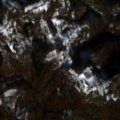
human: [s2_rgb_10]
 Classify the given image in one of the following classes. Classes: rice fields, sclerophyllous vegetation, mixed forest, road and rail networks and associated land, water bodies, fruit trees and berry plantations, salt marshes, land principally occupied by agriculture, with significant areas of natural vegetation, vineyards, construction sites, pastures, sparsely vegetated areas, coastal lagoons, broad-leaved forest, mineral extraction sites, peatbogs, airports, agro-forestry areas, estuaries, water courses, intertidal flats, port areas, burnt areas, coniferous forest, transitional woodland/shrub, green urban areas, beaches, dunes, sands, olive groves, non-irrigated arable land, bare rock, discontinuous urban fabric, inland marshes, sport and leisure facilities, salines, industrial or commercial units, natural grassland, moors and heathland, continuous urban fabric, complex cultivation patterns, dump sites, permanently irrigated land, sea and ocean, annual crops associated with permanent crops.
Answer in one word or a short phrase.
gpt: pastures, broad-leaved forest, transitional woodland/shrub